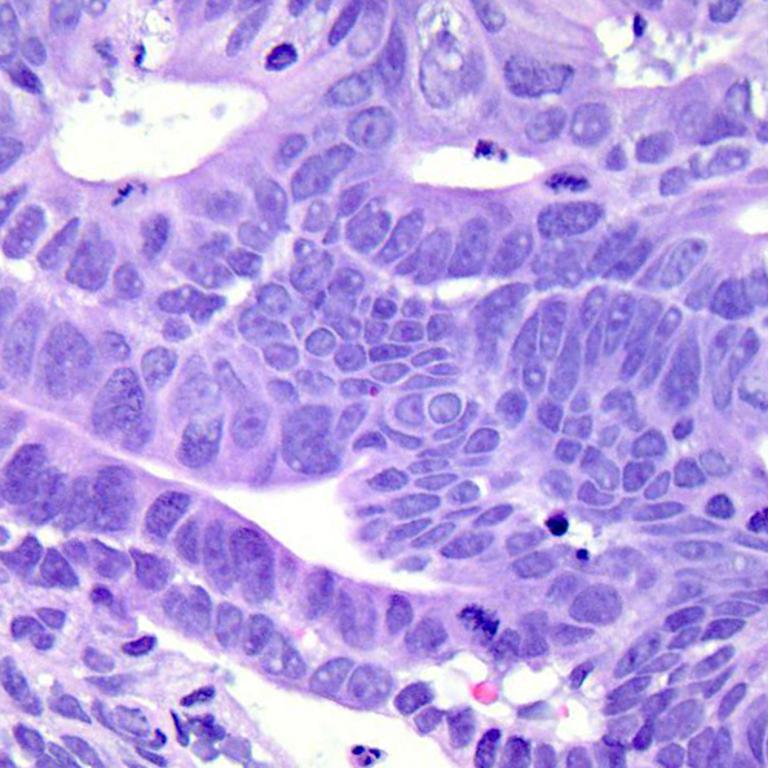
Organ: colon
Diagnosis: adenocarcinomas